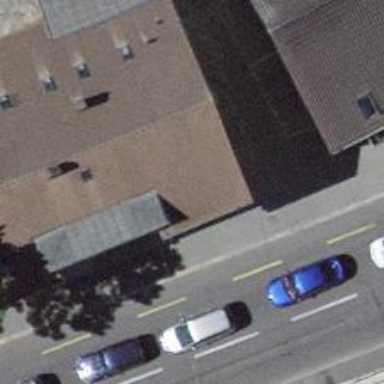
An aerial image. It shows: Restaurant.